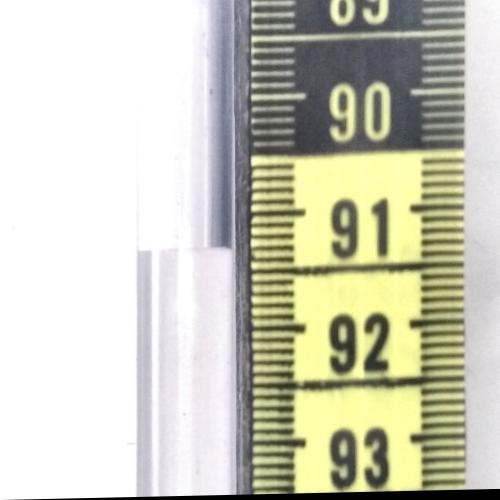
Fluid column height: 91.3 cm